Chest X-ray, PA view. Patient: 53 years old, sex M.
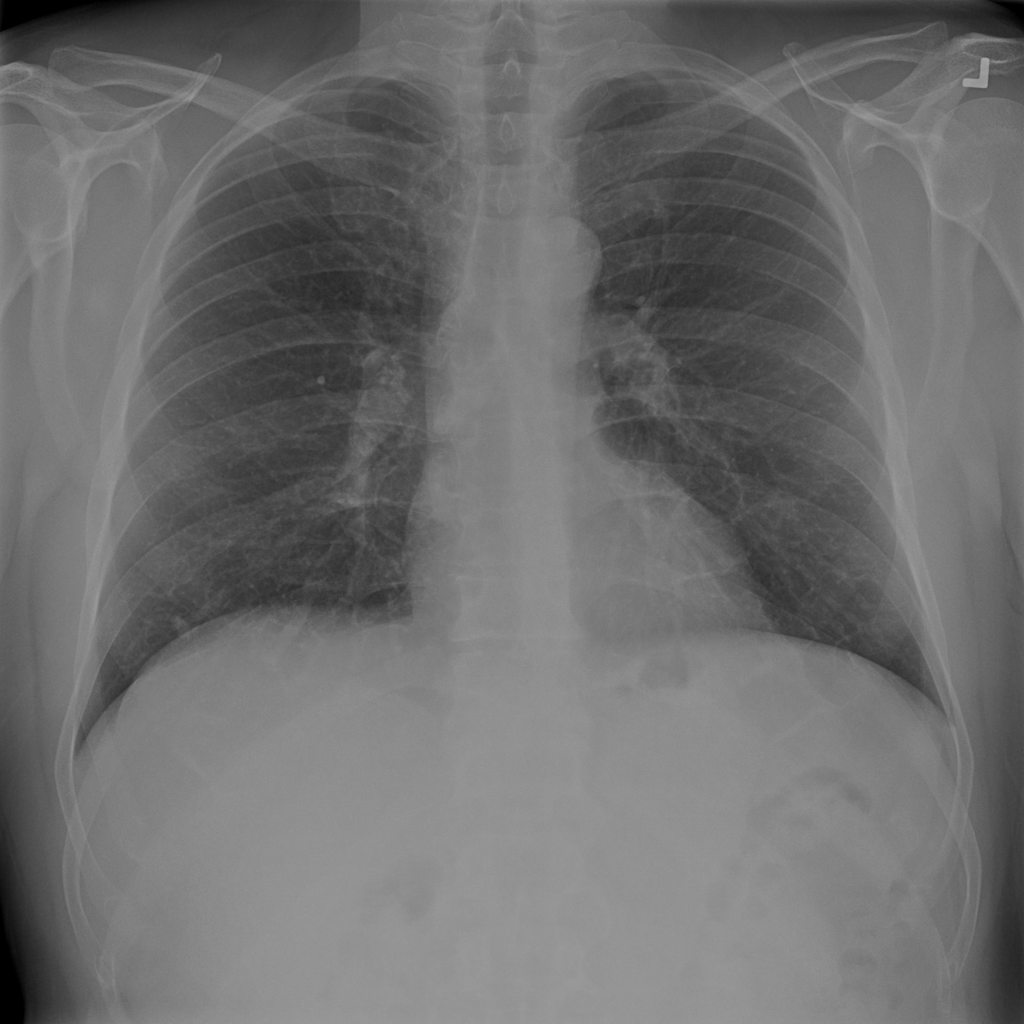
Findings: No Finding